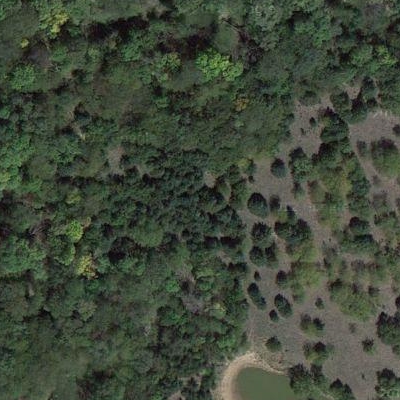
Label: Forest